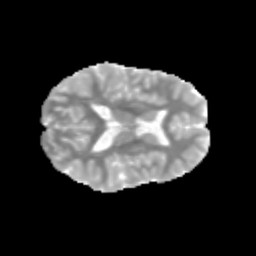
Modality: MD
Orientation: axial
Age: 12
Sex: female
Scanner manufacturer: siemens
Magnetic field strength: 3 T
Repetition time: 3.8 s
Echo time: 0.07 s